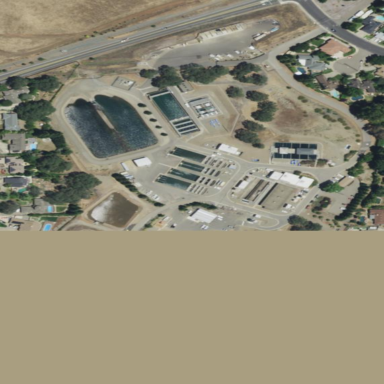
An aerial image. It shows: Water works facility.